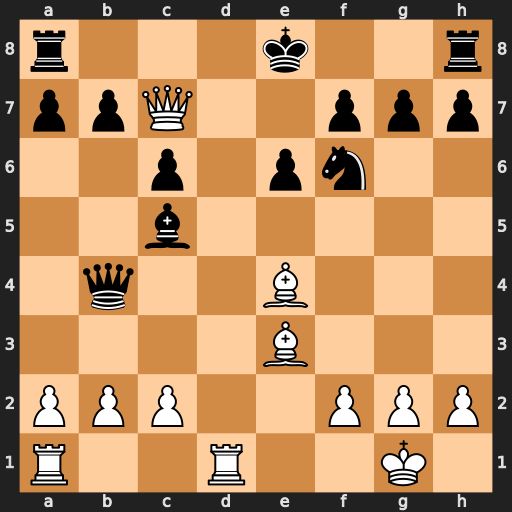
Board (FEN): r3k2r/ppQ2ppp/2p1pn2/2b5/1q2B3/4B3/PPP2PPP/R2R2K1
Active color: w
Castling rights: kq
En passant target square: -
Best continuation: Bxc6+ bxc6 Qxc6+